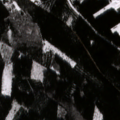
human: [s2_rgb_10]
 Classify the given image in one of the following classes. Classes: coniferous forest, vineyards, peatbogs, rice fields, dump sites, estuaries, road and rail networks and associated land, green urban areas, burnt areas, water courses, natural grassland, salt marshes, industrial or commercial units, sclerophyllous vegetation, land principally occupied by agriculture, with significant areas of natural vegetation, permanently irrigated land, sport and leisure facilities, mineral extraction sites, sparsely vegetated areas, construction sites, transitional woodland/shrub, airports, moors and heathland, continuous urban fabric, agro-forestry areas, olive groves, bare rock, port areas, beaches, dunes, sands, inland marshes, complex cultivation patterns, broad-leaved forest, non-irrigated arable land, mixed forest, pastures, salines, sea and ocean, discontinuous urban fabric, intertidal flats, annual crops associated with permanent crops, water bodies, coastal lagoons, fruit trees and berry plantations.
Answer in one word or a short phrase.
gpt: non-irrigated arable land, coniferous forest, mixed forest, transitional woodland/shrub